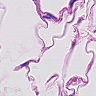
Metastatic tissue present: no